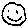
Label: smiley face